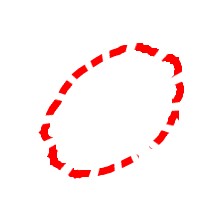
Shape: circle